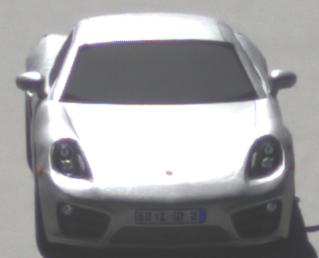
Make: Porsche
Model: Cayman
Detailed model: Cayman (981C)
Model produced from: 2013/03
Model produced until: 2014/04
Doors: 2
Color: white
Road condition: dry road
Daytime: midday
Contrast: high contrast